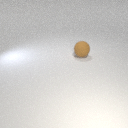
large brown rubber sphere